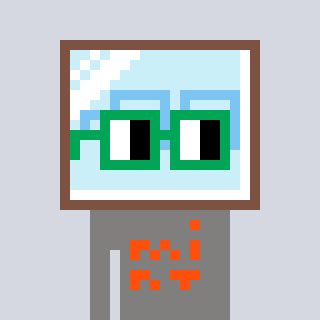
a pixel art character with square green glasses, a mirror-shaped head and a bluegrey-colored body on a cool background